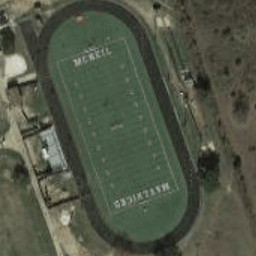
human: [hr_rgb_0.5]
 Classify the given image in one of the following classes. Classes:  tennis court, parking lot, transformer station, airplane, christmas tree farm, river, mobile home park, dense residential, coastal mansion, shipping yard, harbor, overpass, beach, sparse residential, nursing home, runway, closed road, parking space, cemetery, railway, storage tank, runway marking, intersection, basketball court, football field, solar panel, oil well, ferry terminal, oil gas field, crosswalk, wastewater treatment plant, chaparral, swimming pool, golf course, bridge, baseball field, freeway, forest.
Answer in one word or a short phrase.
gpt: football field